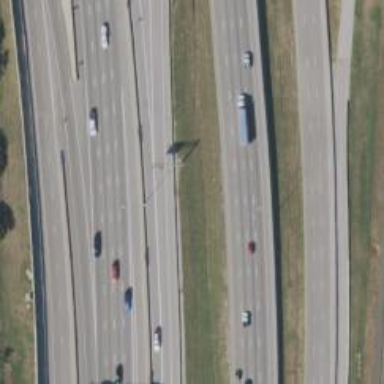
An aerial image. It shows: Asphalt motorway.